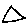
Label: triangle